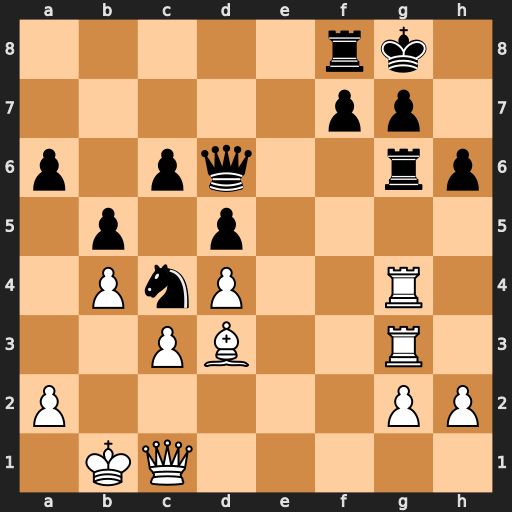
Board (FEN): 5rk1/5pp1/p1pq2rp/1p1p4/1PnP2R1/2PB2R1/P5PP/1KQ5
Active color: w
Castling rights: -
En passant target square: -
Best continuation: Bxg6 fxg6 Rxg6